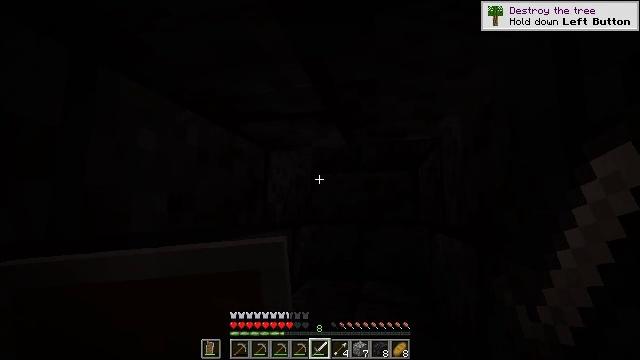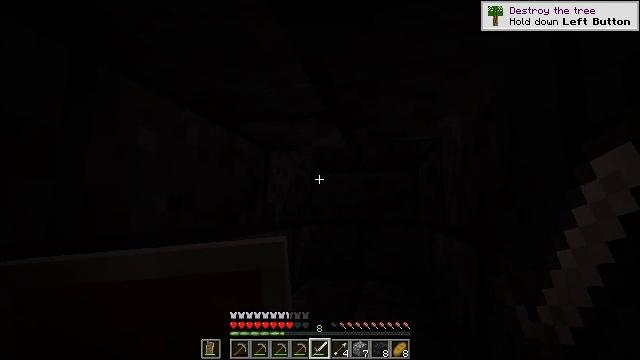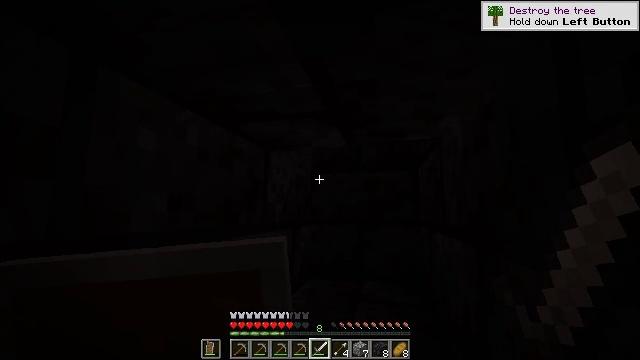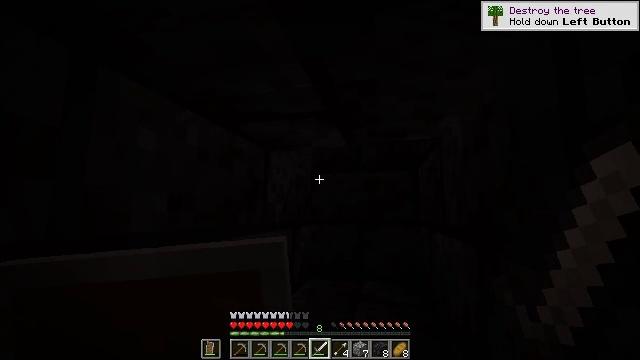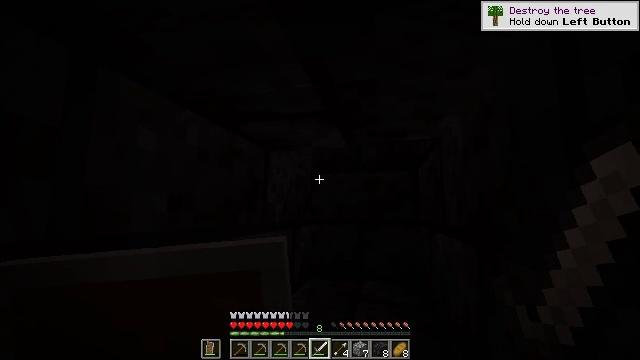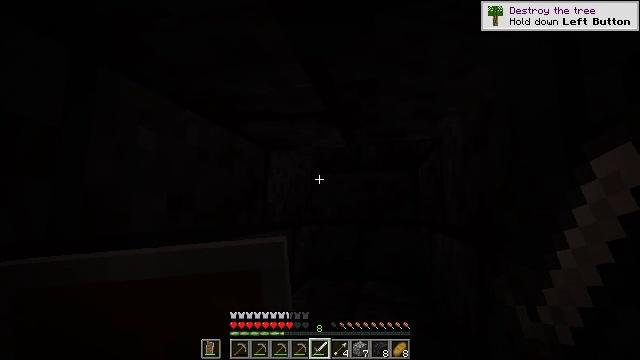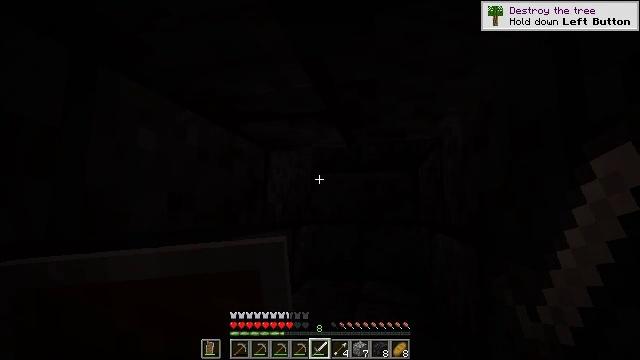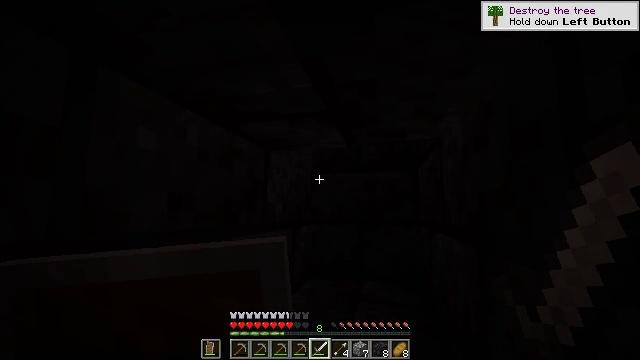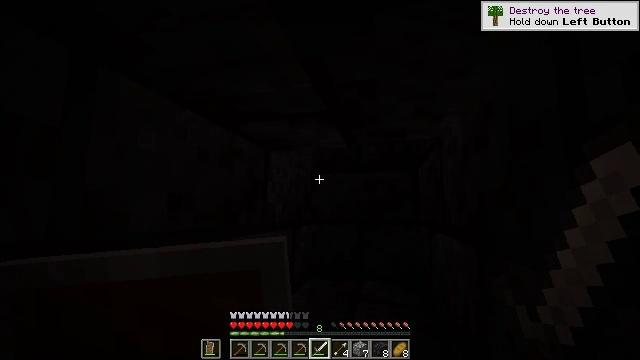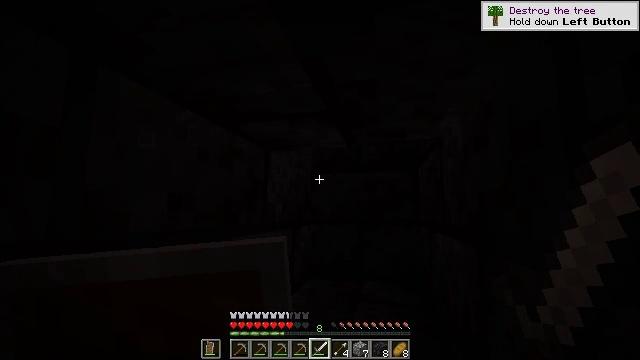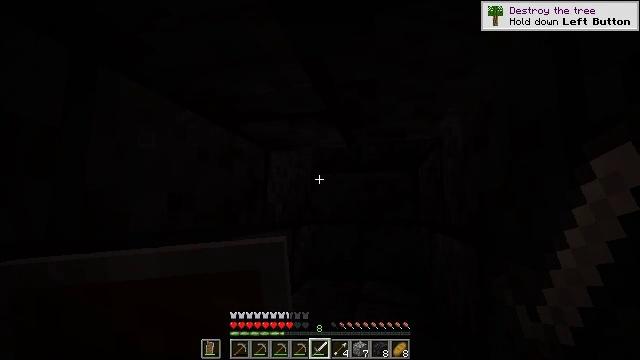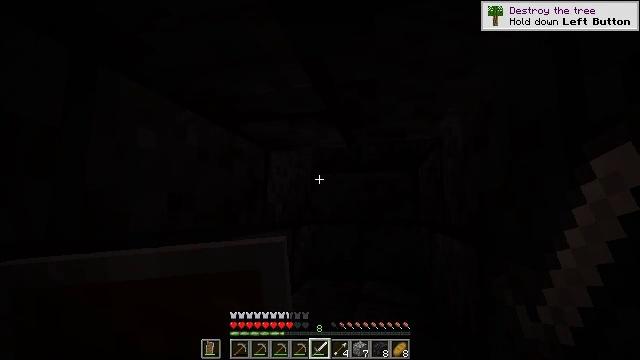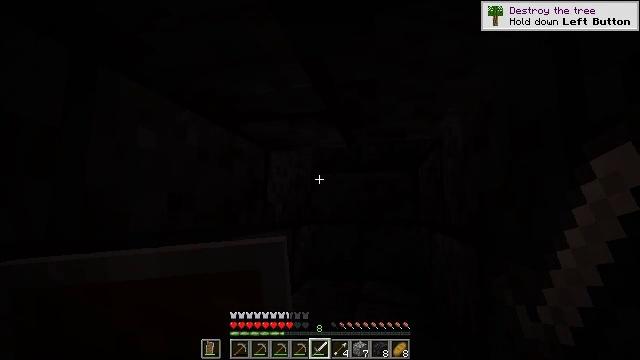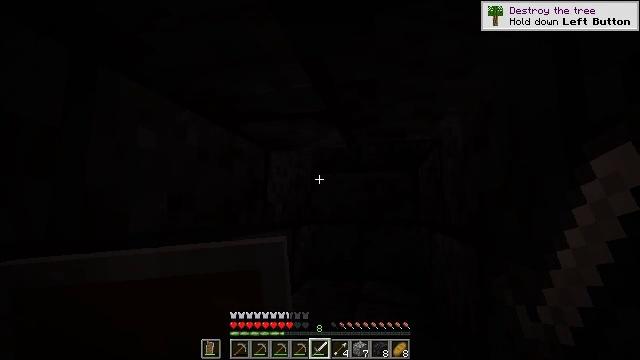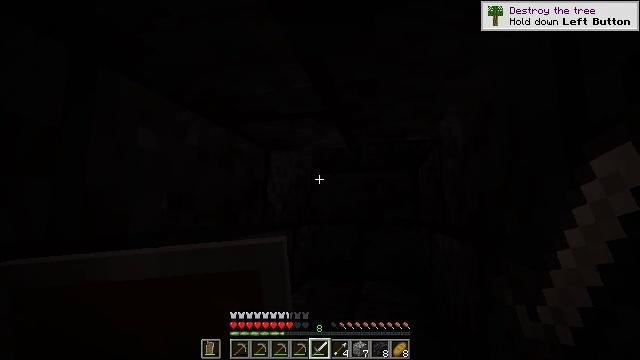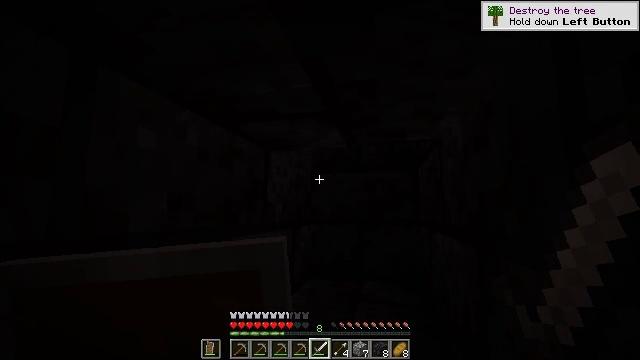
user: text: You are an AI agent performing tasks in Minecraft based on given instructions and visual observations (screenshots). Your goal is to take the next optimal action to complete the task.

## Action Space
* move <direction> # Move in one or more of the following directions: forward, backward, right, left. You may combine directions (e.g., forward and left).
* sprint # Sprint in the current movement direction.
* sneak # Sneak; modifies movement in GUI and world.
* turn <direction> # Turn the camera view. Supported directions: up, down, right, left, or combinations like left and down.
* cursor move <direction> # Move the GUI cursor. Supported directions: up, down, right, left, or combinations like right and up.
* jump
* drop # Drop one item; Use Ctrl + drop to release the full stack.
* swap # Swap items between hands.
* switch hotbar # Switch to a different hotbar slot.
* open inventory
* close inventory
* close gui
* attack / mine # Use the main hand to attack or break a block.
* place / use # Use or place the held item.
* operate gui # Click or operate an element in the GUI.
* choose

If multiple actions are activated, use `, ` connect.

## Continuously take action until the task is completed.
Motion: motion action
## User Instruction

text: Gather the polished blackstone brick stairs for re-use.
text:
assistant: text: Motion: no_op
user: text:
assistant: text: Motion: no_op
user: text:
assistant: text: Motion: no_op
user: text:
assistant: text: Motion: no_op
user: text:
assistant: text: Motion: no_op
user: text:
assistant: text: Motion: no_op
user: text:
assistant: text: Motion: no_op
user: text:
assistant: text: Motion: no_op
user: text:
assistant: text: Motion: no_op
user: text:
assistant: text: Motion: no_op
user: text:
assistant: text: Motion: no_op
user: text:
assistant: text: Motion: no_op
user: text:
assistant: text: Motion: no_op
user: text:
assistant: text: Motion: no_op
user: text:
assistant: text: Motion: no_op
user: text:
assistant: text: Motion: no_op
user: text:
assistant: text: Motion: no_op
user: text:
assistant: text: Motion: no_op
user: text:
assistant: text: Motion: no_op
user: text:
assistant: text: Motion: no_op
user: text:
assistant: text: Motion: no_op
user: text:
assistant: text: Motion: no_op
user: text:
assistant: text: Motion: no_op
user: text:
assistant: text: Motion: no_op
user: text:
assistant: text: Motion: no_op
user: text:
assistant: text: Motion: no_op
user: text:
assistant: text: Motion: no_op
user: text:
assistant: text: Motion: no_op
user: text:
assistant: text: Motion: no_op
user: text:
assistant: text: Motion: no_op